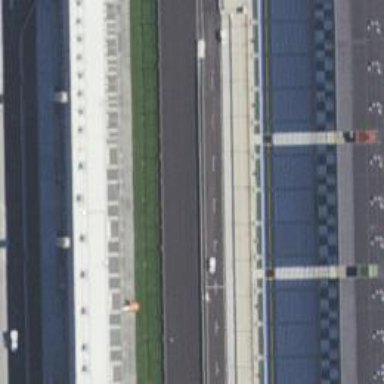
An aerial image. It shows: Motor sport raceway with asphalt surface.